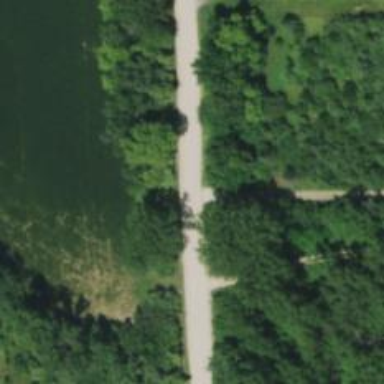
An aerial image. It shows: Unclassified road.